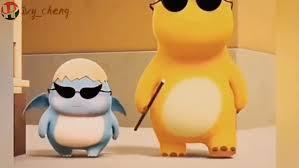
Label: nailong